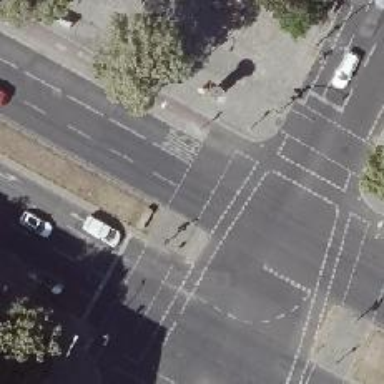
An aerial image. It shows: Crossing with traffic signals.